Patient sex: M
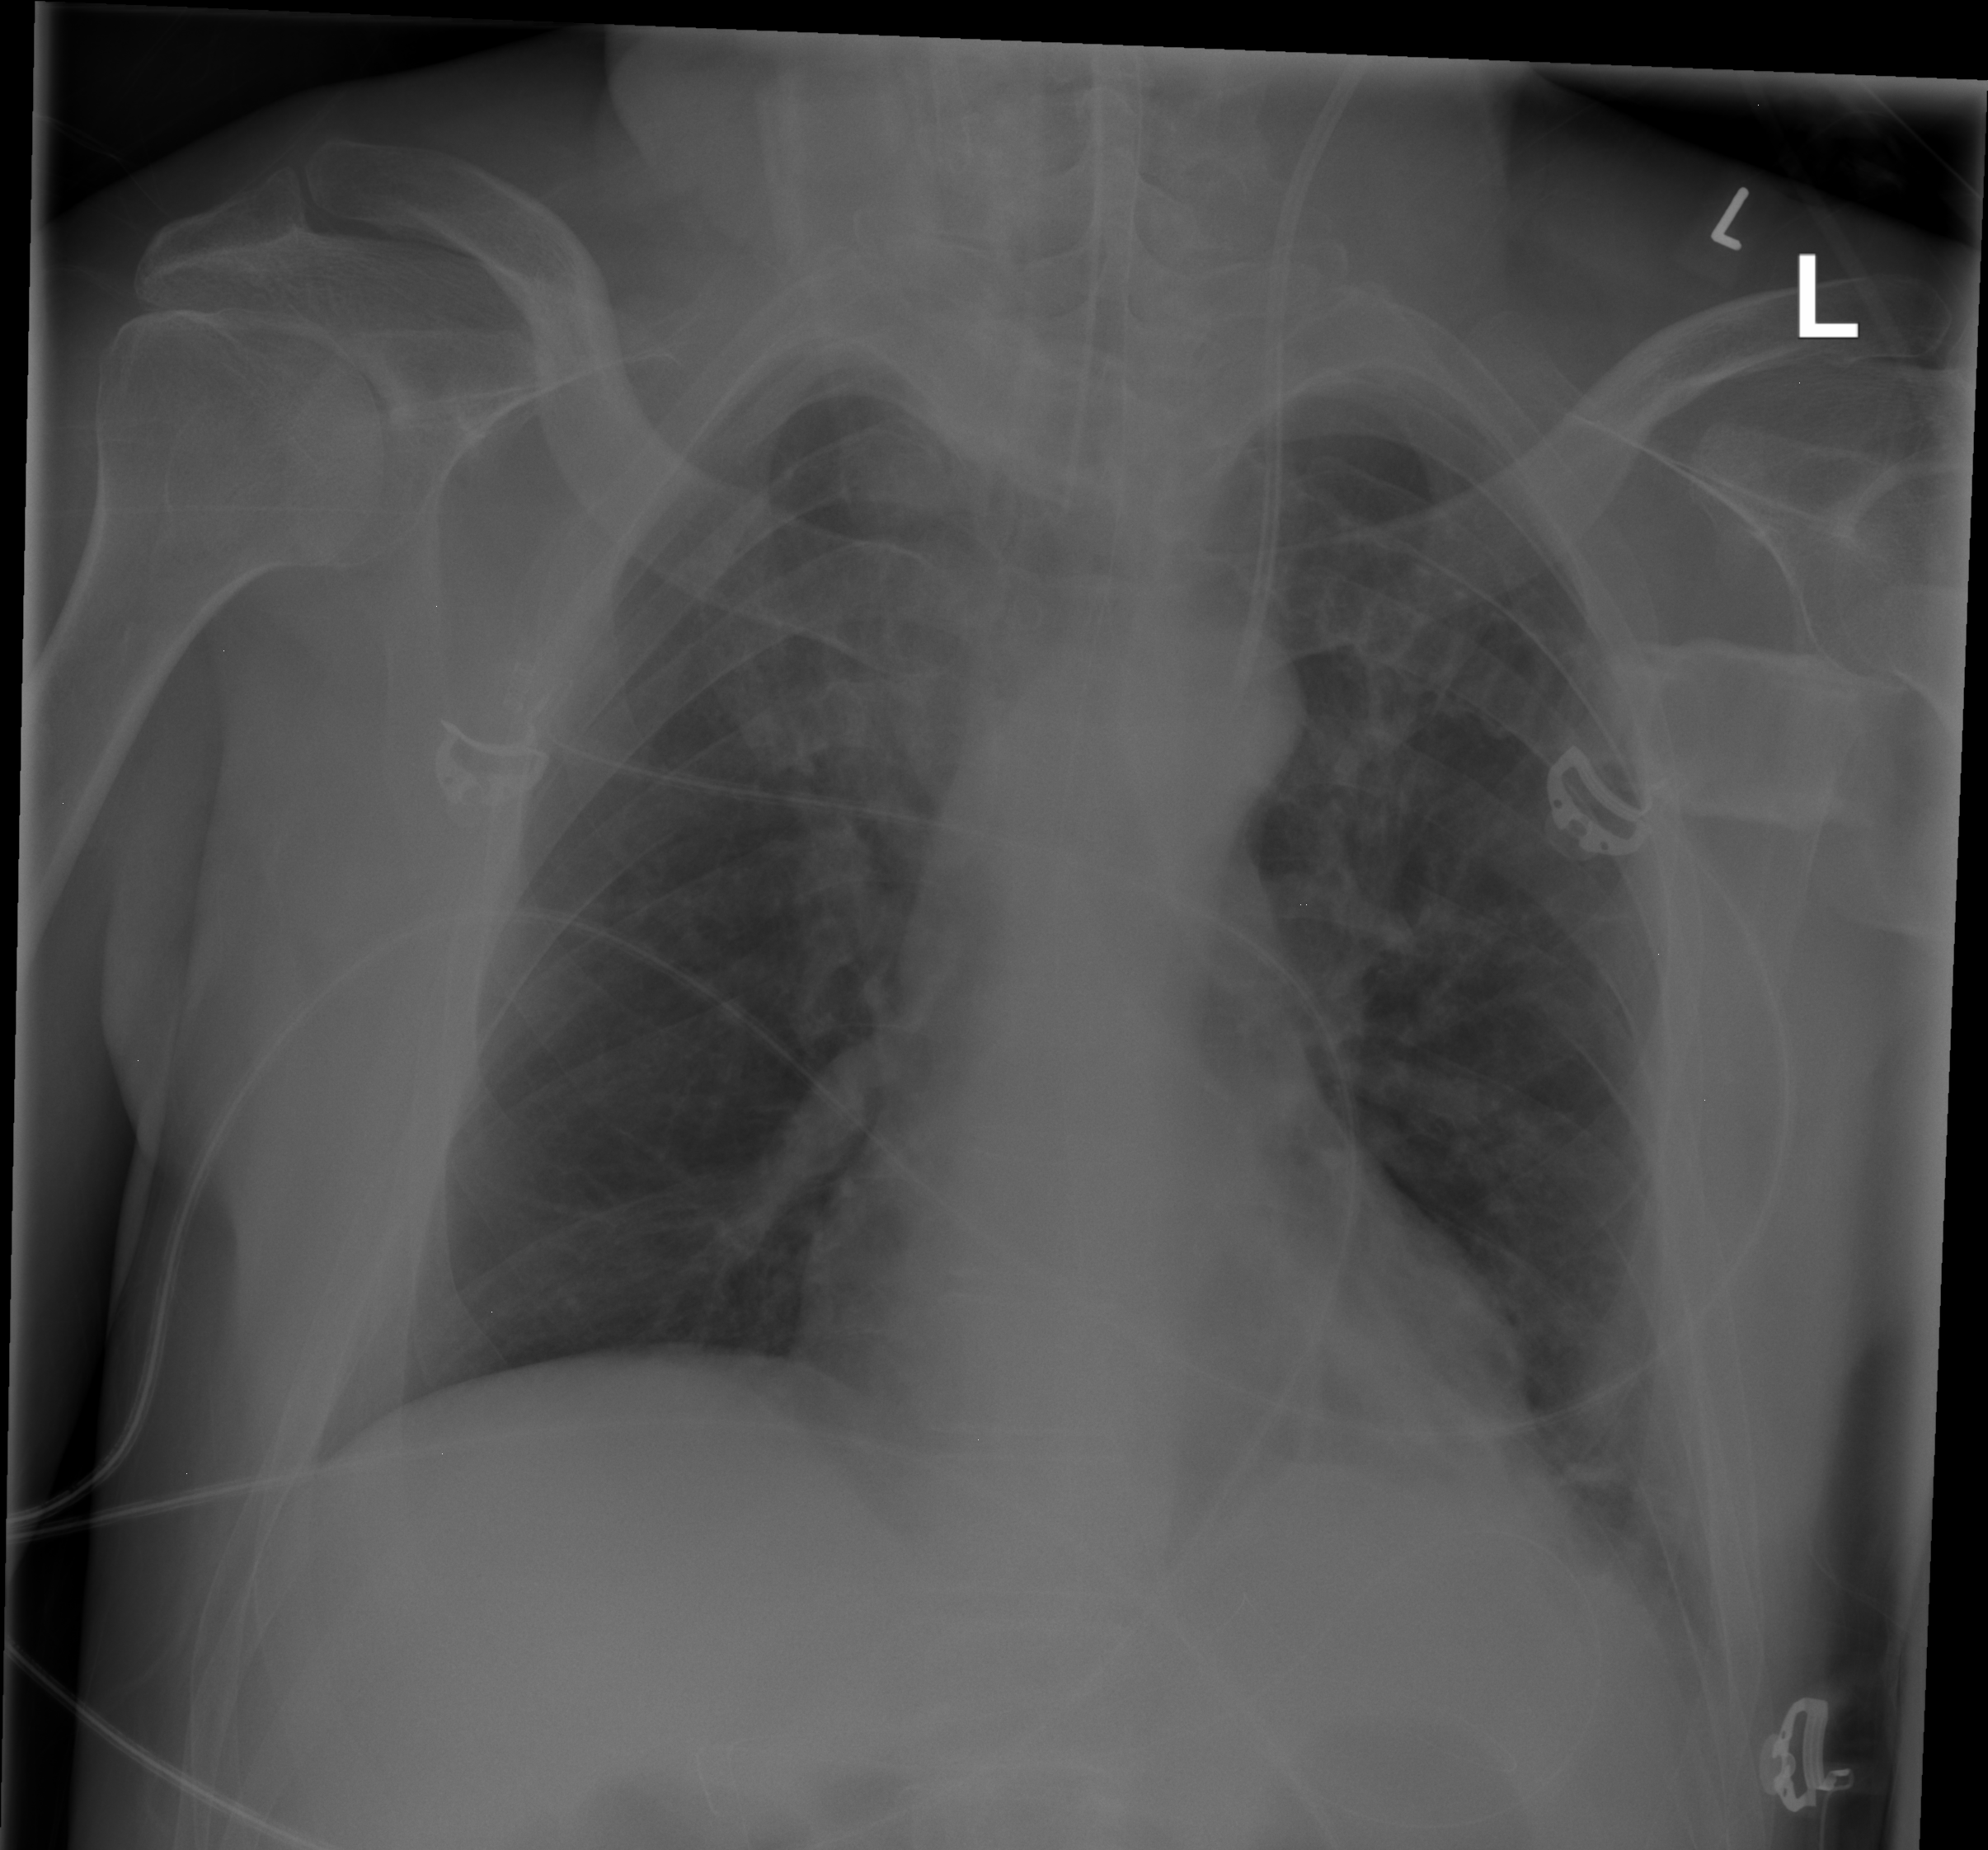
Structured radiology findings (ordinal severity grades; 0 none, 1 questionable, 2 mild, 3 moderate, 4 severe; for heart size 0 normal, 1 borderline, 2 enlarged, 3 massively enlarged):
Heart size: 0
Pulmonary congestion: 2
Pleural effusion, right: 0
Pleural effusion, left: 0
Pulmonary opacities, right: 0
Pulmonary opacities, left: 0
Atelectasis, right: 0
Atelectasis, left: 2